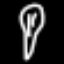
Label: leaf